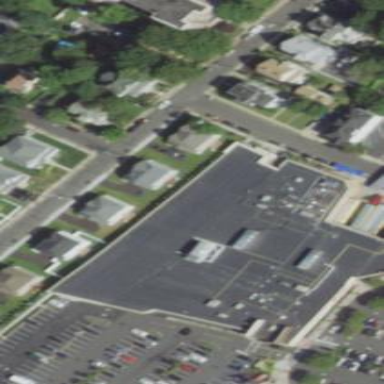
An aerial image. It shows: Supermarket.